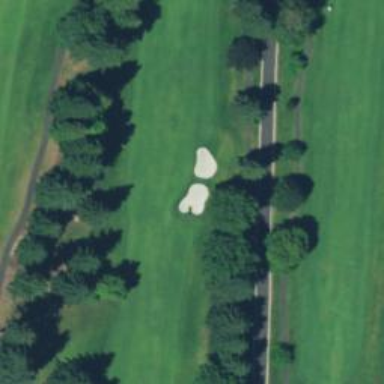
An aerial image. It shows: Grassy area designated as golf fairway.